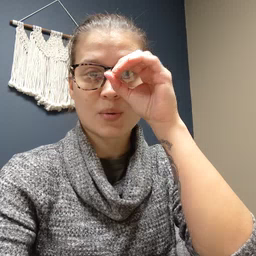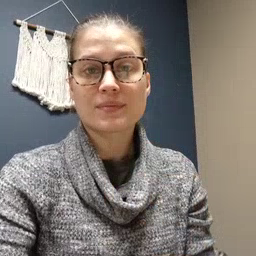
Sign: owl